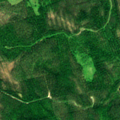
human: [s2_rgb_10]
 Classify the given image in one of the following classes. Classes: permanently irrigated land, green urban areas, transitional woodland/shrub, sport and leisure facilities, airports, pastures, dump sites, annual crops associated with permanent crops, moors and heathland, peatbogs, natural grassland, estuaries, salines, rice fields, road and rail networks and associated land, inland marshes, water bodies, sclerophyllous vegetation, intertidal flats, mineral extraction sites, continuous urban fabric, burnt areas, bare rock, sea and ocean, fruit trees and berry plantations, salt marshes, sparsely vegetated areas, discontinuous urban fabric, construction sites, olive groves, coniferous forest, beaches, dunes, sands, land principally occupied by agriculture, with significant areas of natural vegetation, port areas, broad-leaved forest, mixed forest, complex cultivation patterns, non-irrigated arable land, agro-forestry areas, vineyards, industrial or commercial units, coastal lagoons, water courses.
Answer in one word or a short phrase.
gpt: coniferous forest, mixed forest